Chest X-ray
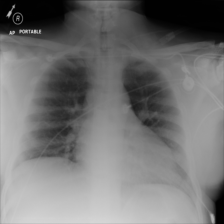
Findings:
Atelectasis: negative
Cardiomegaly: negative
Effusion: negative
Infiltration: negative
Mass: negative
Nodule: negative
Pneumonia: negative
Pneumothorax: negative
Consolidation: negative
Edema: negative
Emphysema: negative
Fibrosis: negative
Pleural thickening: negative
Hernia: negative